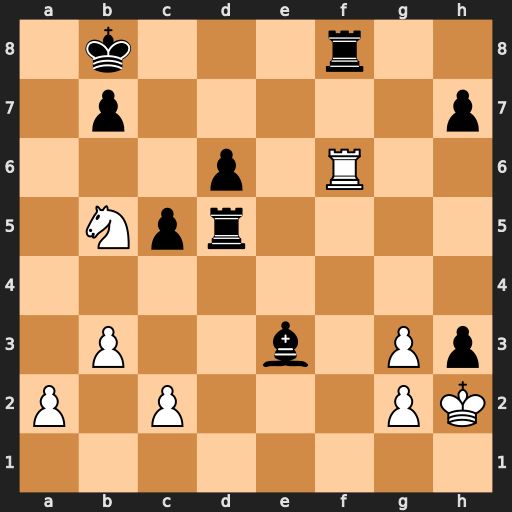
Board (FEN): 1k3r2/1p5p/3p1R2/1Npr4/8/1P2b1Pp/P1P3PK/8
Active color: w
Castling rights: -
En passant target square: -
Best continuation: Rxf8#